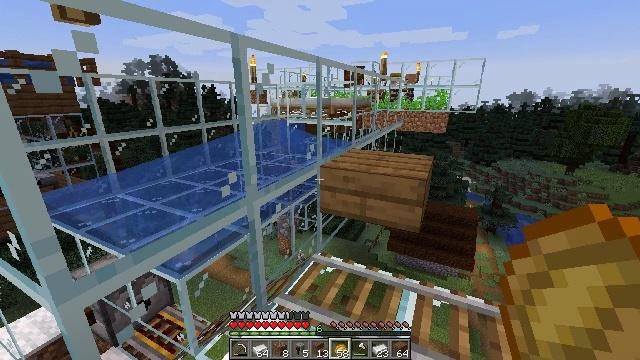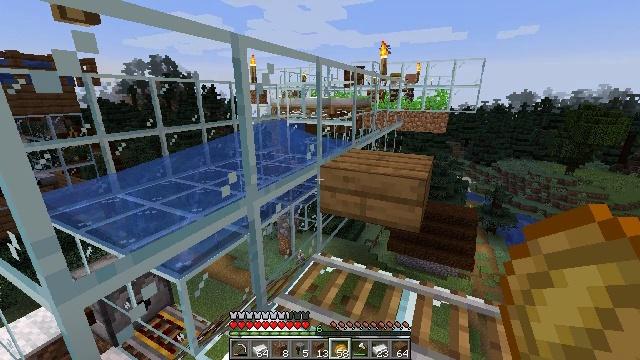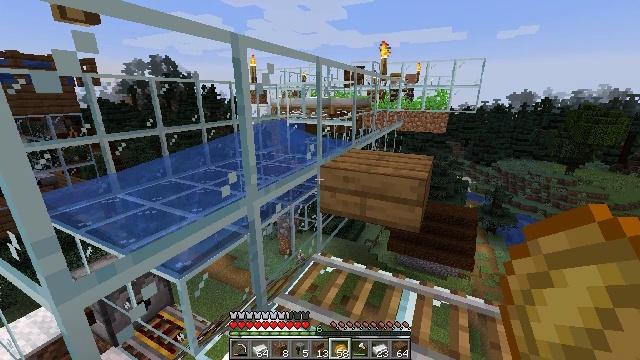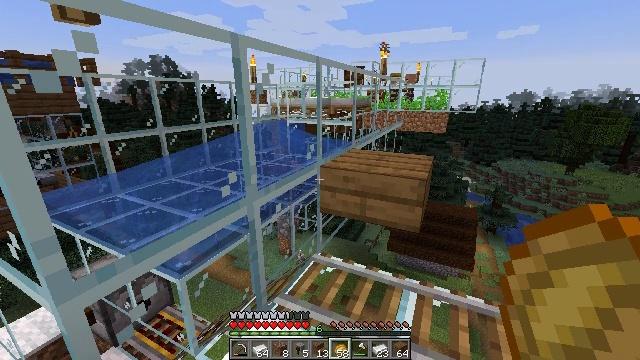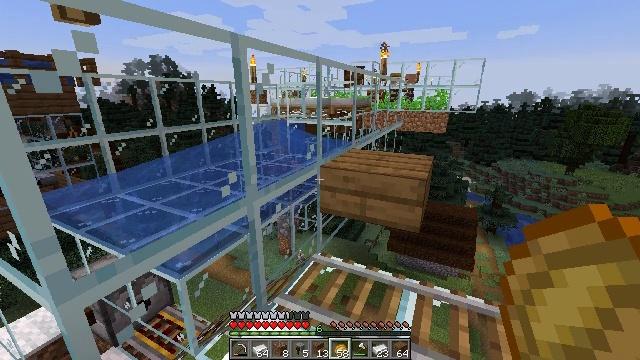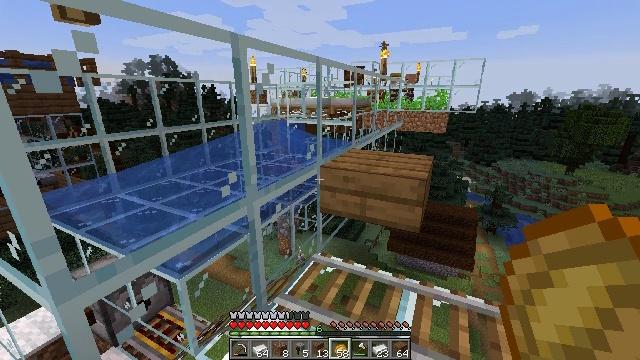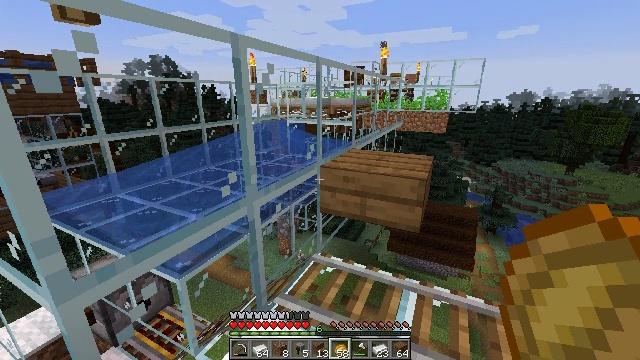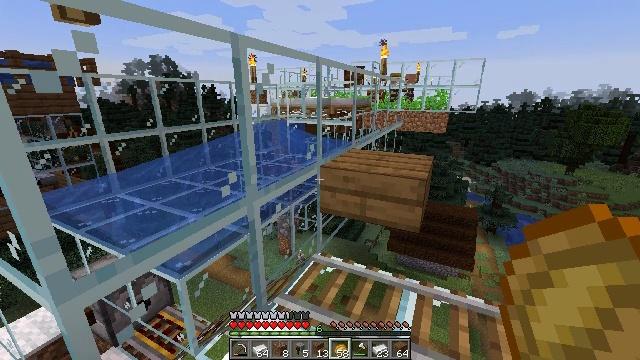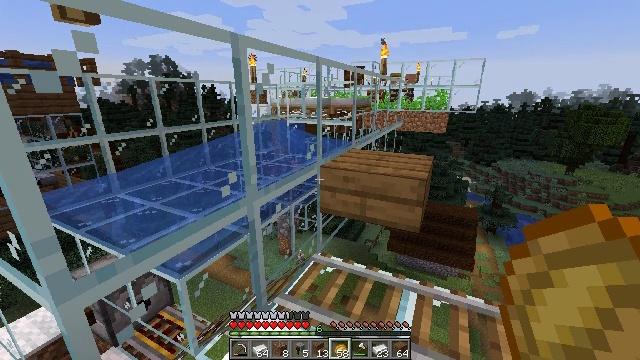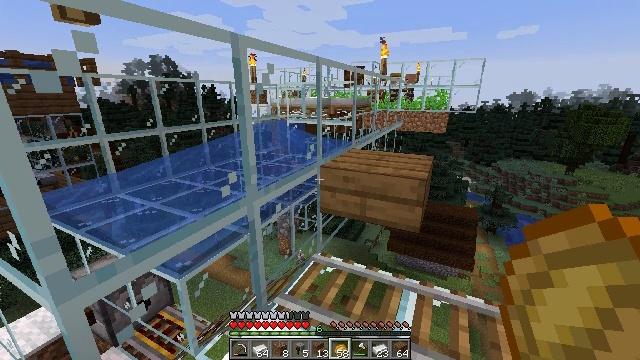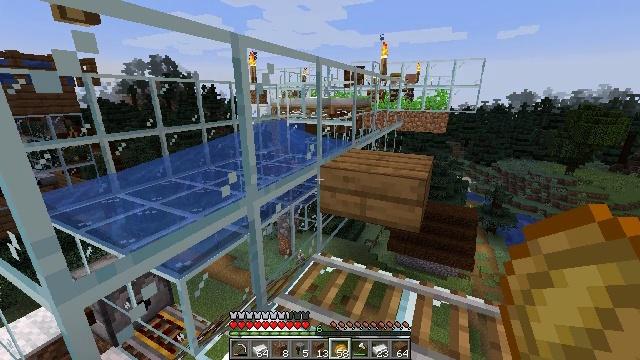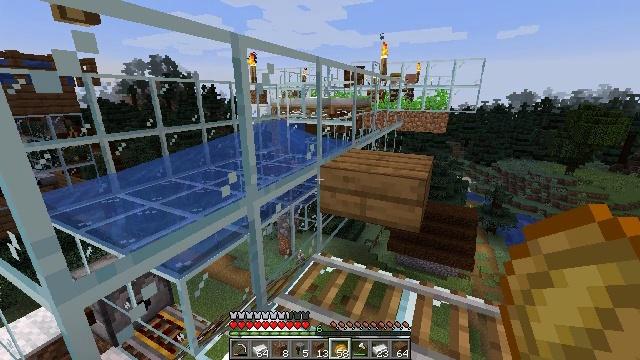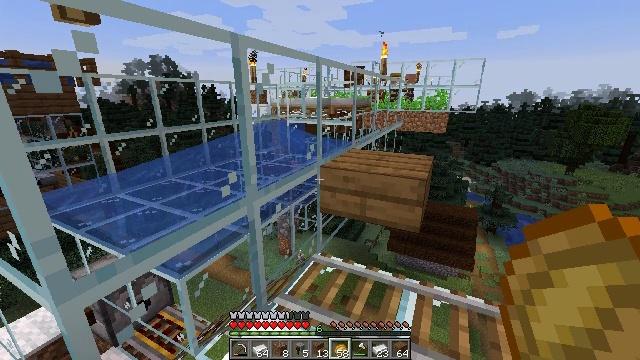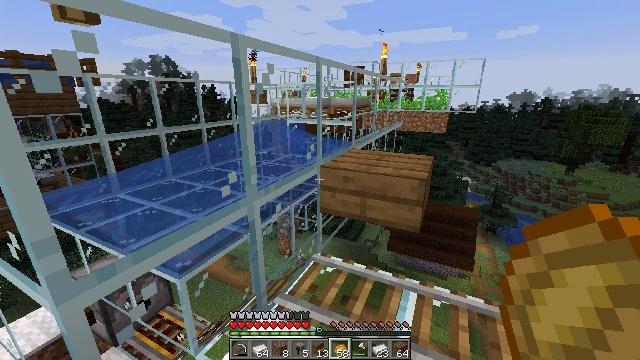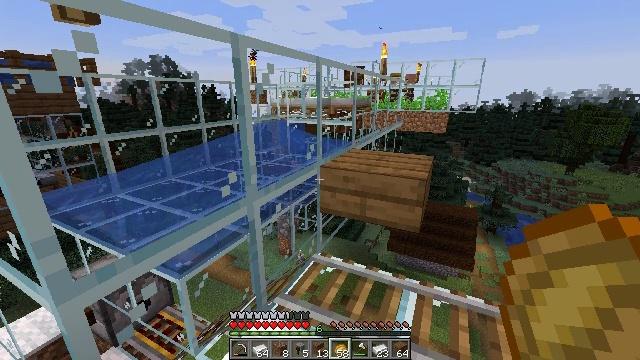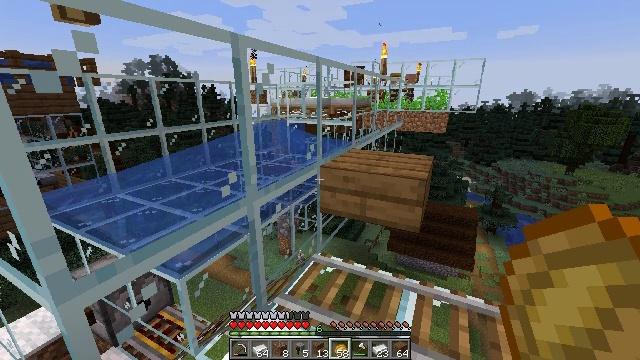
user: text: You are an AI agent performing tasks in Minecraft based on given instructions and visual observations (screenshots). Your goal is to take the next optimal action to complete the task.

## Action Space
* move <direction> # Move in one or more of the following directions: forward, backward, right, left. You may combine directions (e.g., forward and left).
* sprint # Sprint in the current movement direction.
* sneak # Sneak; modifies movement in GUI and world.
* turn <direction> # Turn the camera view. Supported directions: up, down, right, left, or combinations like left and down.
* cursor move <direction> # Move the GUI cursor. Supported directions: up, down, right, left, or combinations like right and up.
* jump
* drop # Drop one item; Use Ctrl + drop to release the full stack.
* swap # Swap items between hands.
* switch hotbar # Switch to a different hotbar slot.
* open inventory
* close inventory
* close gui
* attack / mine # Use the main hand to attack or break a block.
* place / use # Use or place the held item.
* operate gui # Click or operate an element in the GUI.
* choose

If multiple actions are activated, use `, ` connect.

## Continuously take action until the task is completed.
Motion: motion action
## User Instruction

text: Break the smithing table to move it.
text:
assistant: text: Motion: no_op
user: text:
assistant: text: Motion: no_op
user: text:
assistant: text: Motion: no_op
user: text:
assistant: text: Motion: no_op
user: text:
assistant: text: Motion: no_op
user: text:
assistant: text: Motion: no_op
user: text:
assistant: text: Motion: no_op
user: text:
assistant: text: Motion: no_op
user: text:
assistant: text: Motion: no_op
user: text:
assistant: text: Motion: no_op
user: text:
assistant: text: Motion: no_op
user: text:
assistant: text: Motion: no_op
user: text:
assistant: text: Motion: no_op
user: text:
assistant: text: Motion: no_op
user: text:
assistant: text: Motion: no_op
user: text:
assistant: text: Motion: no_op
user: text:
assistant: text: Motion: no_op
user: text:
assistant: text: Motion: no_op
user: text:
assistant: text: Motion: no_op
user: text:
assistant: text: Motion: no_op
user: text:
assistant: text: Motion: no_op
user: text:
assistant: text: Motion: no_op
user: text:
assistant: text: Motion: no_op
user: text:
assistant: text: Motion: no_op
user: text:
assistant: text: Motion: no_op
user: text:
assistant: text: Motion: no_op
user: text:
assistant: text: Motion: no_op
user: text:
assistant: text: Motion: no_op
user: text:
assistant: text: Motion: no_op
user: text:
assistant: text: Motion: no_op